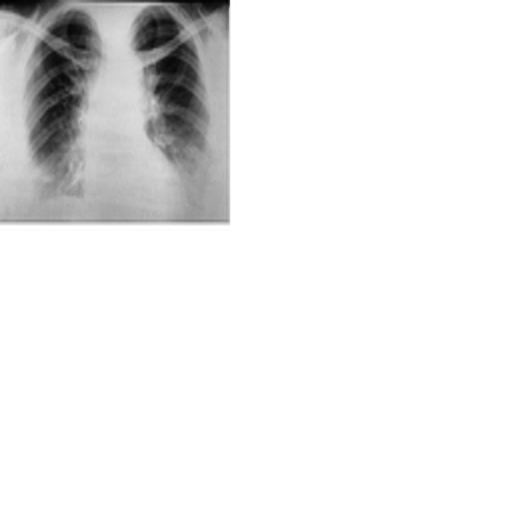
Finding: TUBERCULOSIS